Question: After completion several chapters in computer vision books I decided to apply those methods to create some primitive bot for a game. I chose <URL>. I cropped each block in the field such that I can just check each block whether it contains a ball or not. My problem is that I'm not able to find balls correctly.

My first attempt was following. I sum RGB colors for each ball and get [R, G, B] array. Then I sum RGB colors for each block in the field. If block's array has a similar [R, G, B] as ball's array I suggest that this block has a ball.
The problem is it's hard to find good value for 'similarity'. Even different empty blocks vary in such sums significantly.
Second, I tried to use module that has <URL> . Surprisingly it still has false negatives\positives.
Probably there is much easier way to solve this problem (maybe a library that I don't know yet) but for now I can't find one. Any suggestions are welcomed.
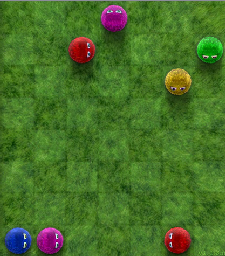
Answer: The balls seem pretty distinct in terms of colour. The problems you initially described seem to be related to some of the finer, random detail present in the image - especially in the background and in the different shading/poses of the ball.
On this basis, I would say you could simplify the task significantly by applying a set of pre-processing steps to "collapse" the range of colours in the image.
There are any number of more principled ways to achieving accurate (which is what, more formally, you want to achieve) - but taking a more pragmatic view, here are a few quick'n'dirty hacks.
So, for example, we can initially smooth the image to reduce higher frequency components...

Then, convert to a representation...

Before, finally posterizing it with the <URL>...

Here is the code in Python, using the OpenCV bindings, that does all this in order:
'''
import cv
# get orginal image
orig = cv.LoadImage('fling.png')
# show original
cv.ShowImage("orig", orig)
# blur a bit to remove higher frequency variation
cv.Smooth(orig,orig,cv.CV_GAUSSIAN,5,5)
# normalise RGB
norm = cv.CreateImage(cv.GetSize(orig), 8, 3)
red = cv.CreateImage(cv.GetSize(orig), 8, 1)
grn = cv.CreateImage(cv.GetSize(orig), 8, 1)
blu = cv.CreateImage(cv.GetSize(orig), 8, 1)
total = cv.CreateImage(cv.GetSize(orig), 8, 1)
cv.Split(orig,red,grn,blu,None)
cv.Add(red,grn,total)
cv.Add(blu,total,total)
cv.Div(red,total,red,255.0)
cv.Div(grn,total,grn,255.0)
cv.Div(blu,total,blu,255.0)
cv.Merge(red,grn,blu,None,norm)
cv.ShowImage("norm", norm)
# posterize simply with mean shift filtering
post = cv.CreateImage(cv.GetSize(orig), 8, 3)
cv.PyrMeanShiftFiltering(norm,post,20,30)
cv.ShowImage("post", post)
'''